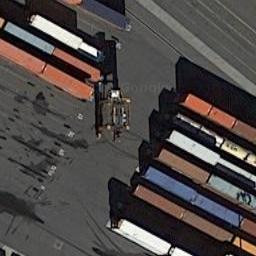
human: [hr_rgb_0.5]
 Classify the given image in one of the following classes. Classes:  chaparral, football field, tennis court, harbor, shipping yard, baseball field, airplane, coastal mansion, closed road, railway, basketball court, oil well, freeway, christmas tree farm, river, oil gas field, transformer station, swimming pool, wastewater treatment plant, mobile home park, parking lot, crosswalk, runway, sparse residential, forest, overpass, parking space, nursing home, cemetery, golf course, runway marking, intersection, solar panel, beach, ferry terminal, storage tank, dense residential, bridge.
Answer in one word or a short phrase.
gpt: shipping yard